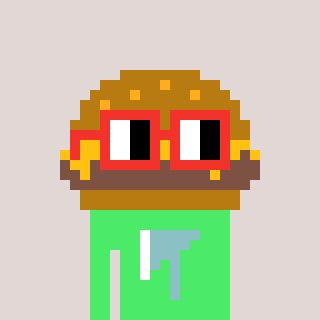
a pixel art character with square red glasses, a burger-shaped head and a teal-colored body on a warm background